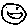
Label: smiley face